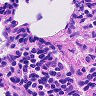
Metastatic tissue present: no